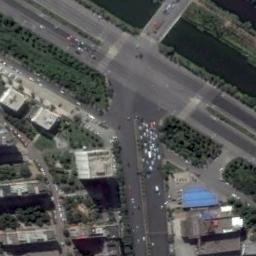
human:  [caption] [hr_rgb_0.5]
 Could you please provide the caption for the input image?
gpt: An intersection with dense traffic located in a commercial area and a river is next to the intersection .

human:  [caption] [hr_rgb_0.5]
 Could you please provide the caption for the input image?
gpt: There are many moving and waiting vehicles on the slanted intersection of the intersection  There are many tall buildings and some trees around the intersection  The road crosses a river .

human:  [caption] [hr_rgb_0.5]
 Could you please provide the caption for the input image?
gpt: There are many buildings of different shapes and sizes beside the intersection .

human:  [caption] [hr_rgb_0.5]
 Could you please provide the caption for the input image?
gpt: The zebra crossing at the intersection is yellow .

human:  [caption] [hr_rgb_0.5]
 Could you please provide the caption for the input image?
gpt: There are some buildings and a river beside the intersection .